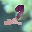
Label: 2